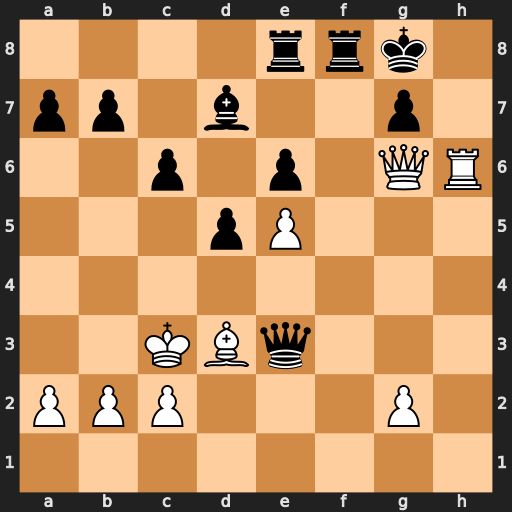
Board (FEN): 4rrk1/pp1b2p1/2p1p1QR/3pP3/8/2KBq3/PPP3P1/8
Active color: w
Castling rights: -
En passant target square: -
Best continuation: Rh8+ Kxh8 Qh7#